Field crop: maize
Growth stage: 2
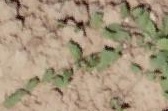
Species: convolvulus